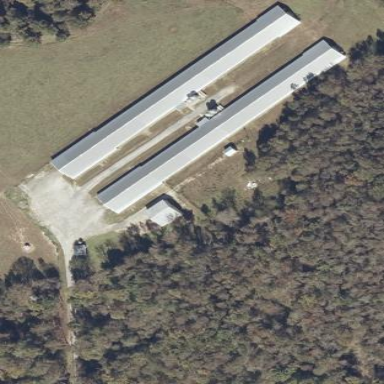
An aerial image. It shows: Farm auxiliary building.